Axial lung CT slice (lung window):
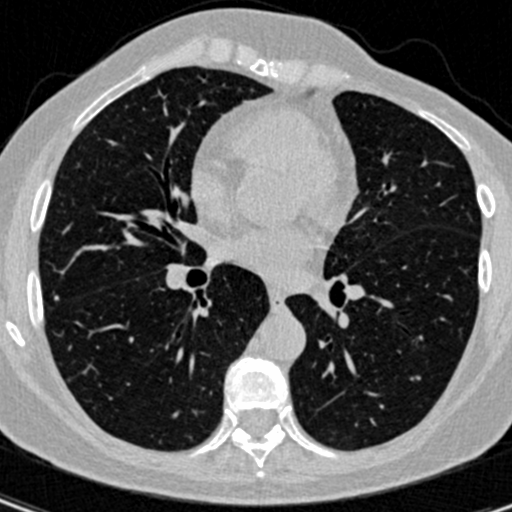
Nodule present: yes
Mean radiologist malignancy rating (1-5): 2